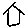
Label: house